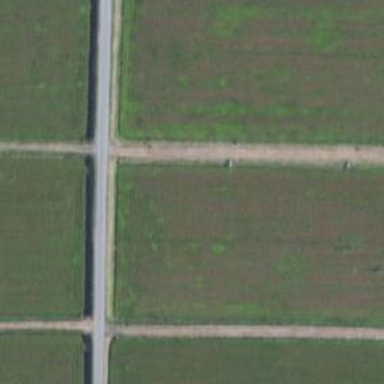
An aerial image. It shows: Farmland with cranberries as the crop.